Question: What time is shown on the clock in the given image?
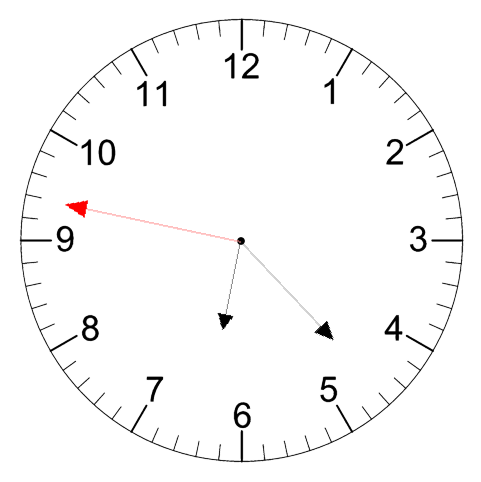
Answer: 06:22:47